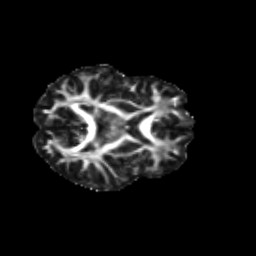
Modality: FA
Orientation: axial
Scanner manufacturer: siemens
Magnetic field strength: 3 T
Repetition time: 9.2 s
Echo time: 0.084 s